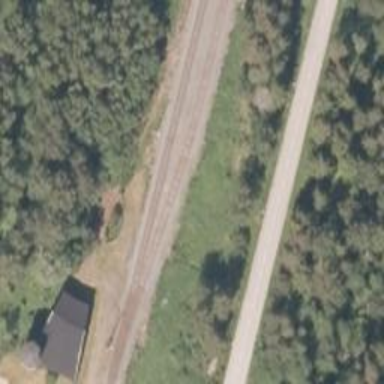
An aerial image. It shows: Railway track classified as B1.